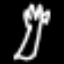
Label: palm tree